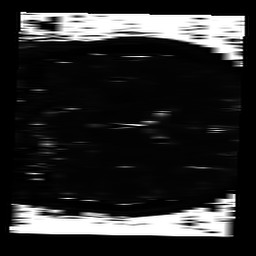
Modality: T2map
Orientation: coronal
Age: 30
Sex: male
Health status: ill